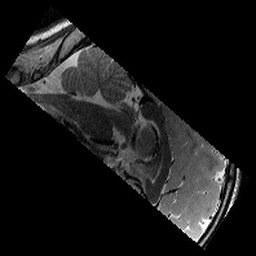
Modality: T2w
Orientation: sagittal
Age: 11
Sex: male
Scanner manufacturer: siemens
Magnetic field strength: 3 T
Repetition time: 9.23 s
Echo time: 0.067 s